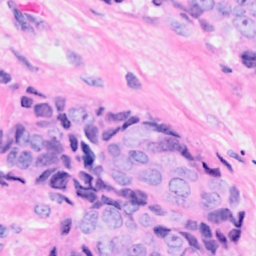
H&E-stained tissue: Breast